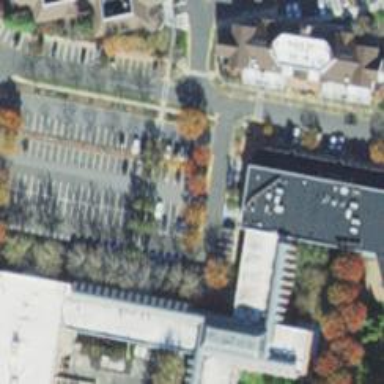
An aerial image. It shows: Parking space is available.